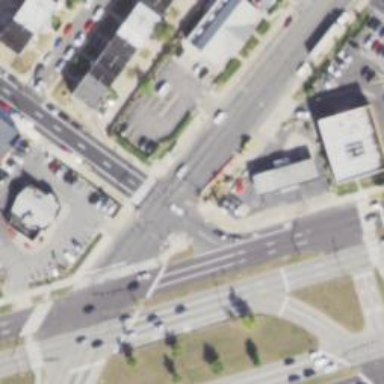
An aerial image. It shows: Marked crossing on footway.